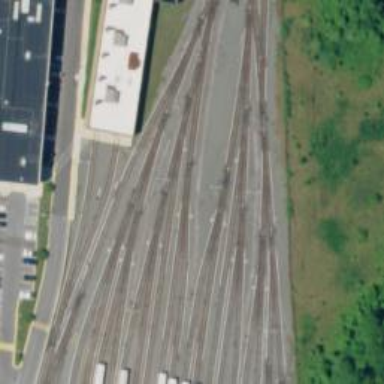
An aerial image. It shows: Yard area with electrified rail tracks.